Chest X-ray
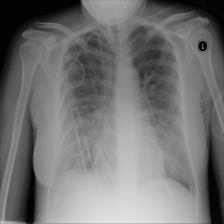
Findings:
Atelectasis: negative
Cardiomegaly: negative
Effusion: positive
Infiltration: positive
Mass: negative
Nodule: negative
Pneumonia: negative
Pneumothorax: negative
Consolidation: negative
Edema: negative
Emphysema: negative
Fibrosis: negative
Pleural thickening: negative
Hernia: negative